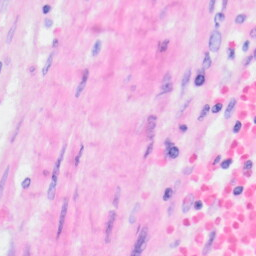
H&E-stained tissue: Kidney